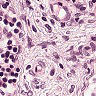
Metastatic tissue present: no